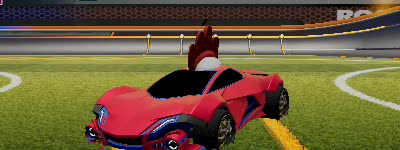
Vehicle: werewolf